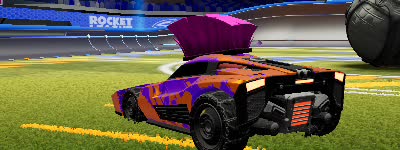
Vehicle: breakout